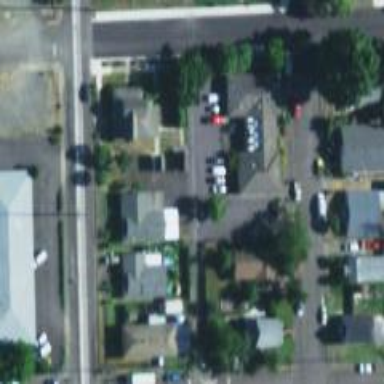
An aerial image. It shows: Veterinary facility.